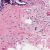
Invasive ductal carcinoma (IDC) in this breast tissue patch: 1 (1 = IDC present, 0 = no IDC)